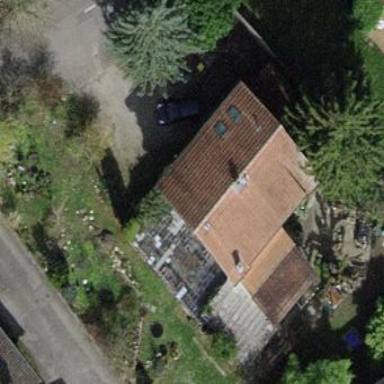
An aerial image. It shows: Garden enclosed by fence.